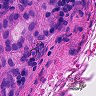
Metastatic tissue present: yes